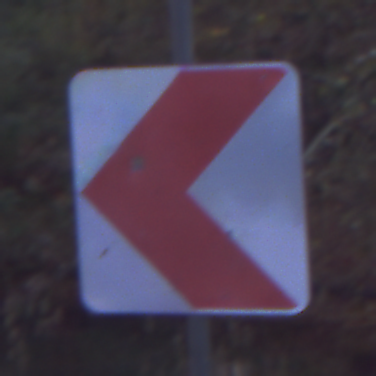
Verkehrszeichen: RichtungstafelnInKurvenKleinRechts
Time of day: Night
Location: Outdoor (Suburban)
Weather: PartlyCloudy
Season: NotSpecified
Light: Artificial